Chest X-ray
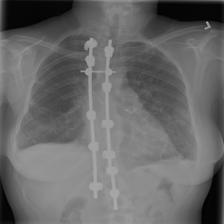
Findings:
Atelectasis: negative
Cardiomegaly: negative
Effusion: negative
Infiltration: negative
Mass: negative
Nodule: negative
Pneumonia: negative
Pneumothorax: negative
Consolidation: negative
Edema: negative
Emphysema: negative
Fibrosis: negative
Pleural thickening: negative
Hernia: negative